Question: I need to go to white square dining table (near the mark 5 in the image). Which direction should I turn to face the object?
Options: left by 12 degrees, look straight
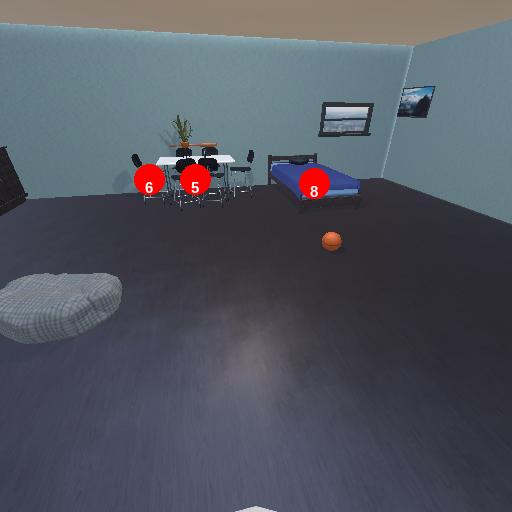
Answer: left by 12 degrees